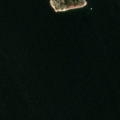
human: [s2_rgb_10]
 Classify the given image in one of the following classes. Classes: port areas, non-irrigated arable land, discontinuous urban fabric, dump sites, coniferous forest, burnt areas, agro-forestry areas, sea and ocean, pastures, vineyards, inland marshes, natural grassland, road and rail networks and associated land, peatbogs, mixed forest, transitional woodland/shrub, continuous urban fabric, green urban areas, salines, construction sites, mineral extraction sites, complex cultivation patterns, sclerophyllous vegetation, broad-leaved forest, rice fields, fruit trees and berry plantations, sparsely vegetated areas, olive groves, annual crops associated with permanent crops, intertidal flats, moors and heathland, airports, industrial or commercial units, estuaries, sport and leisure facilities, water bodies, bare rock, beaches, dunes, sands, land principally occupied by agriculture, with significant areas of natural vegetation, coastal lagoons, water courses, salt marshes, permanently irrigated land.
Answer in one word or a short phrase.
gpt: sea and ocean